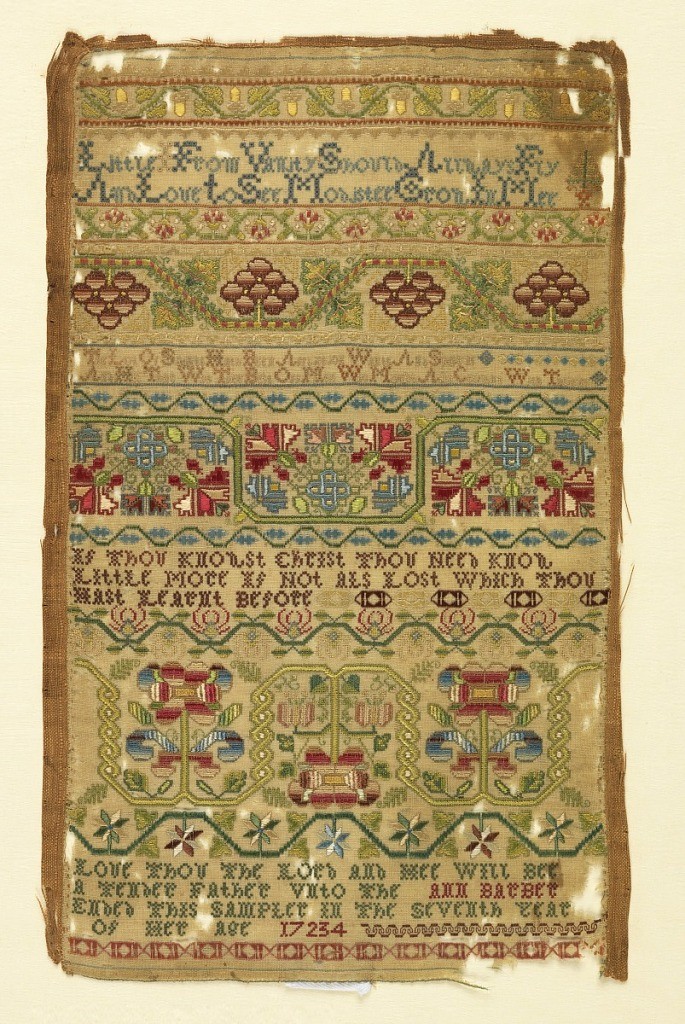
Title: Sampler
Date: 18th century
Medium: silk on linen Technique: embroidered
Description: Floral embroidery separating areas of text. Top text reads Entre from vanity should___ Love to see___.
Middle embroidery reads If thou knowst Christ thou need know little more if not als lost which thou learnt before. Bottom embroidery reads Love thou lord and __ thou bee a tender father unto the ___ ended this sampler in the seventh year of her age 17234.